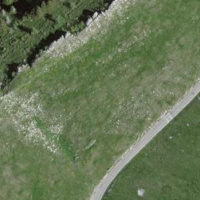
EUNIS habitat code: 23
Species observed at this site:
Cyanistes caeruleus